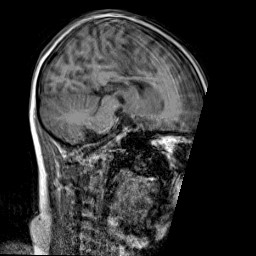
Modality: T1w
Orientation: sagittal
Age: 12
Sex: male
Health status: ill